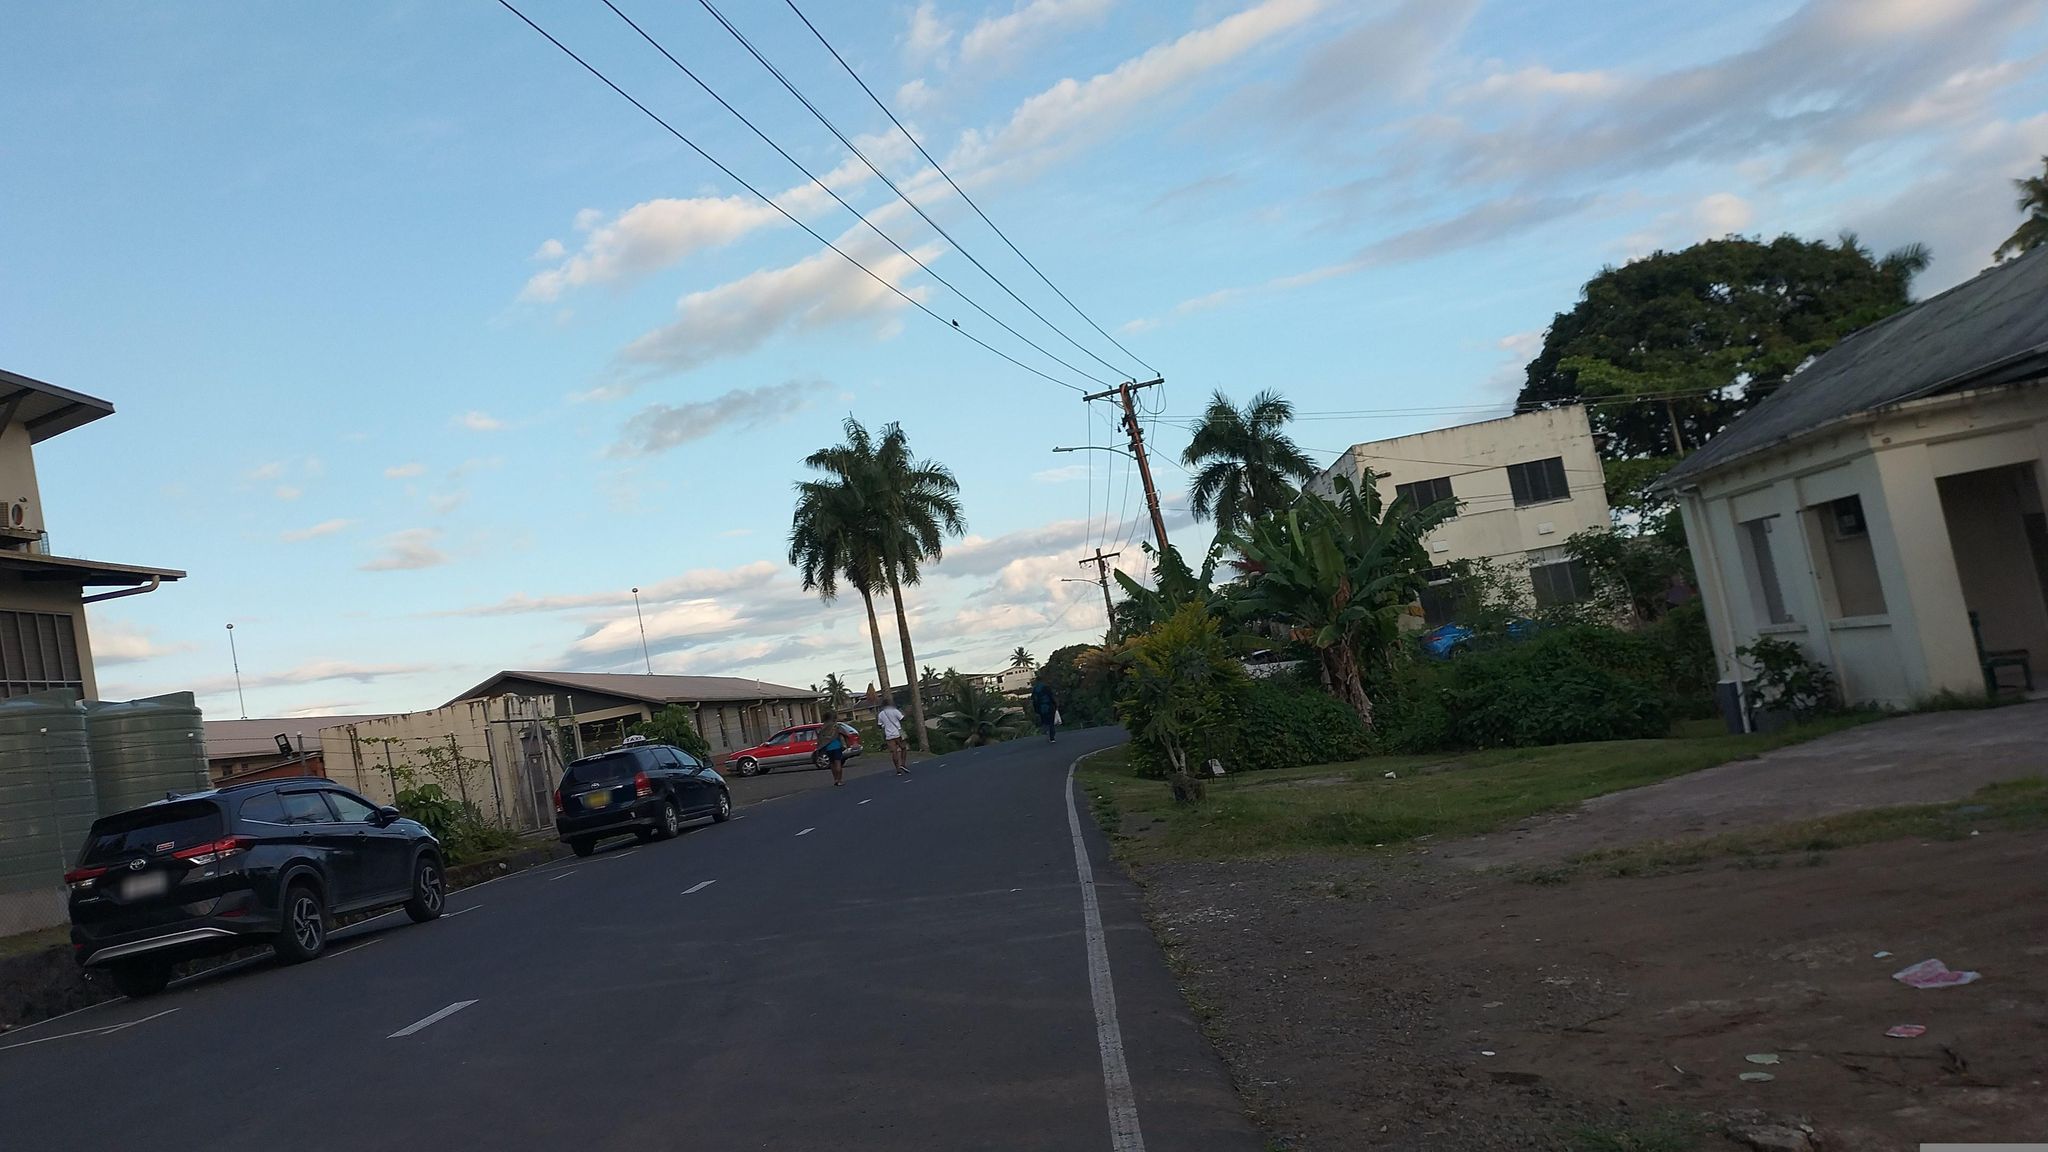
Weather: clear
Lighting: day
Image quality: good
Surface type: cycling surface
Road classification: unclassified, path
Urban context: urban centre
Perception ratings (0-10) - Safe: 3.48, Lively: 5.96, Beautiful: 4.54, Boring: 4.07, Depressing: 2.81, Wealthy: 3.37